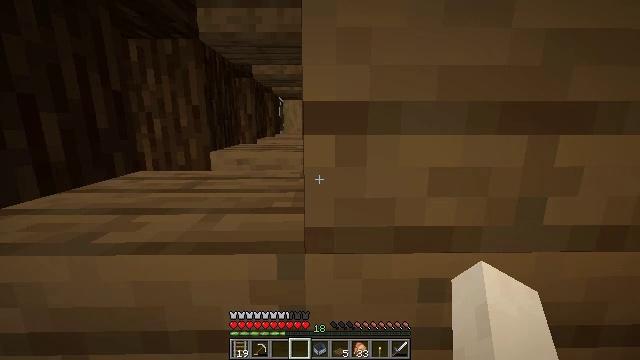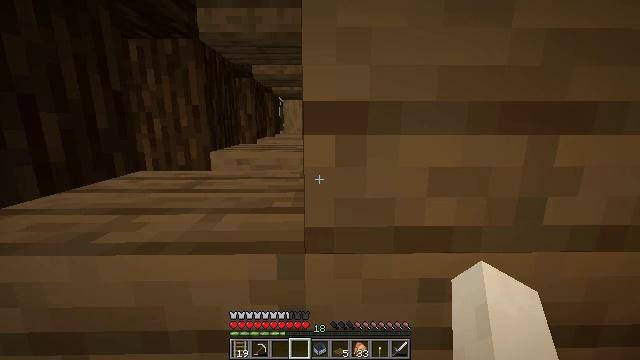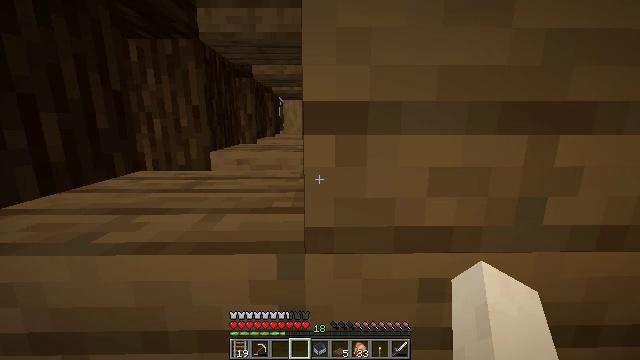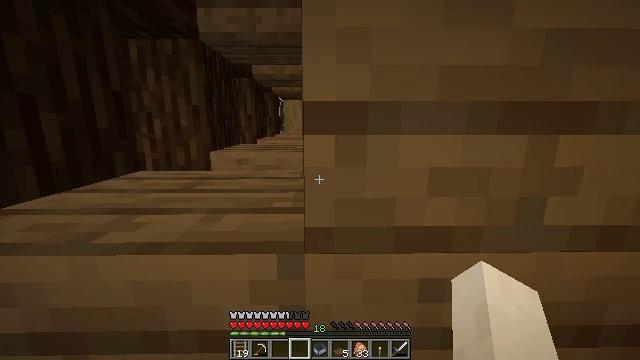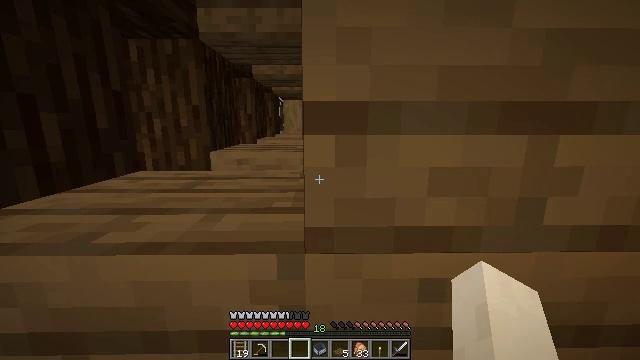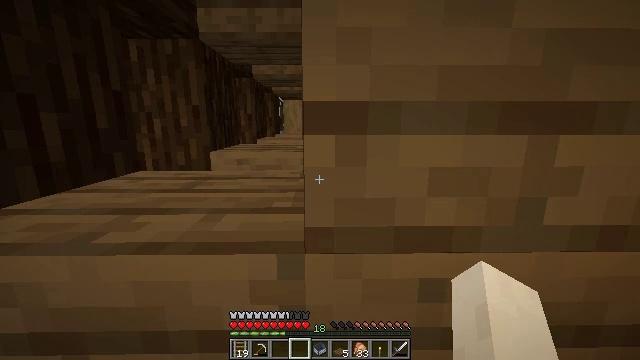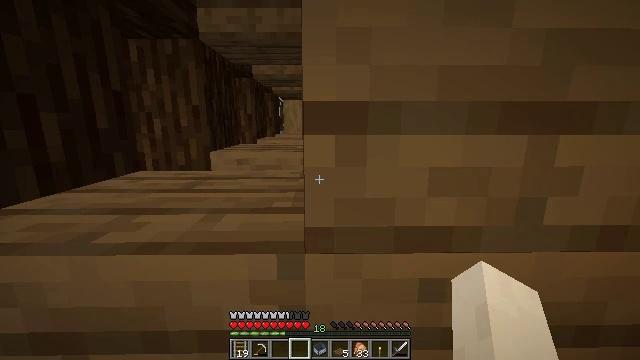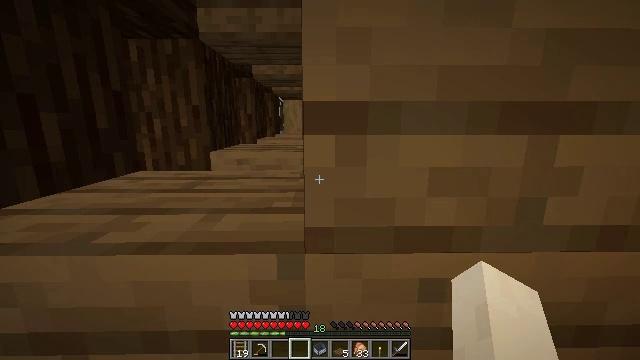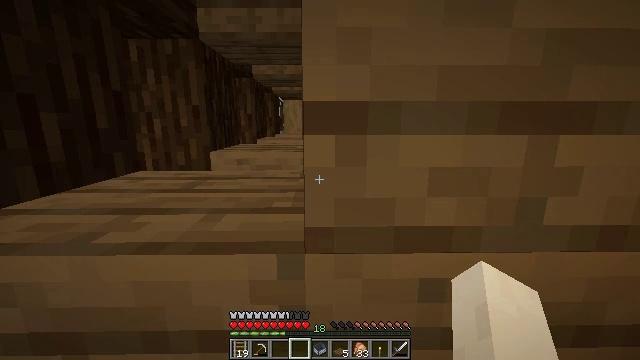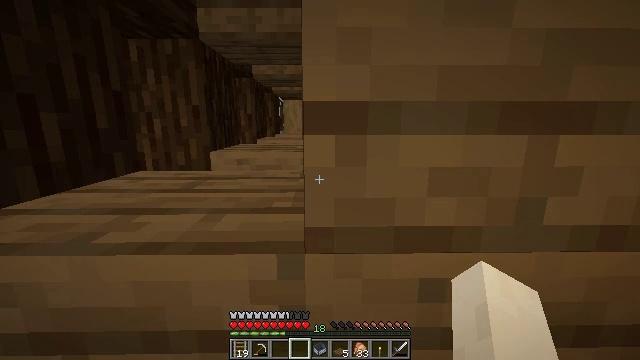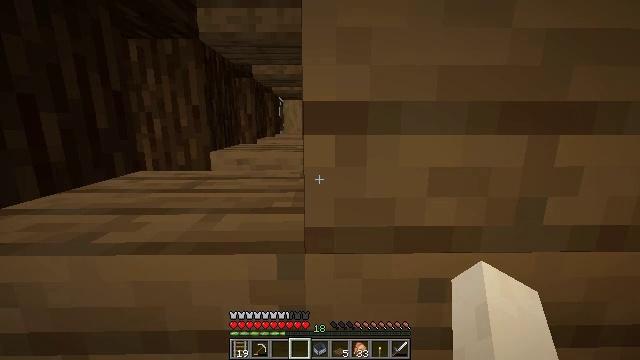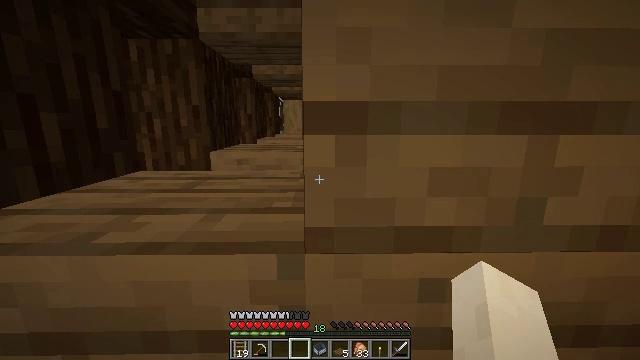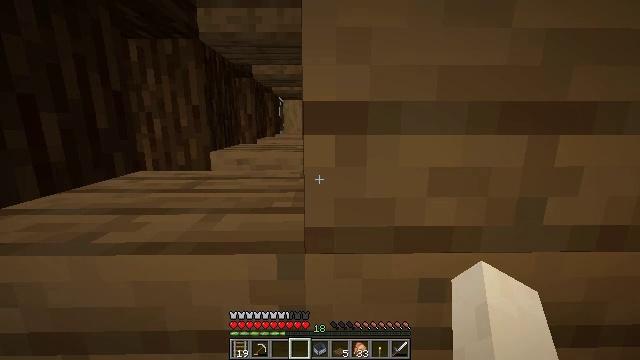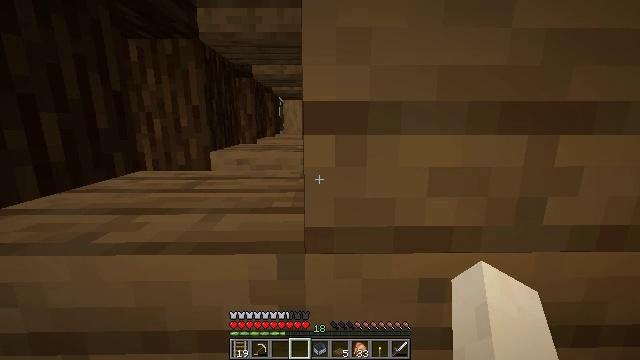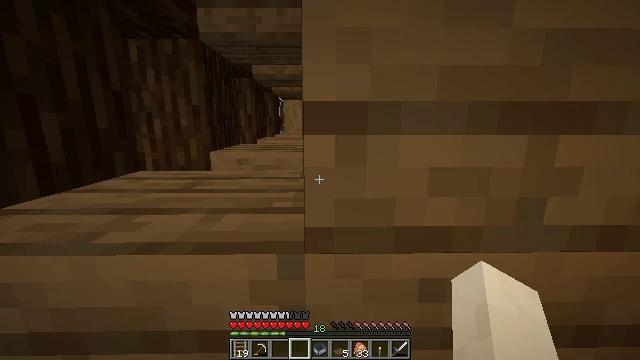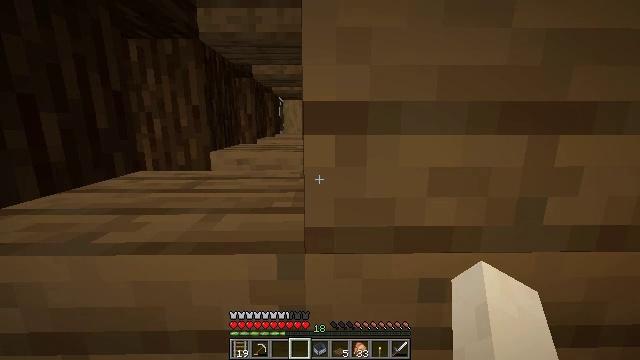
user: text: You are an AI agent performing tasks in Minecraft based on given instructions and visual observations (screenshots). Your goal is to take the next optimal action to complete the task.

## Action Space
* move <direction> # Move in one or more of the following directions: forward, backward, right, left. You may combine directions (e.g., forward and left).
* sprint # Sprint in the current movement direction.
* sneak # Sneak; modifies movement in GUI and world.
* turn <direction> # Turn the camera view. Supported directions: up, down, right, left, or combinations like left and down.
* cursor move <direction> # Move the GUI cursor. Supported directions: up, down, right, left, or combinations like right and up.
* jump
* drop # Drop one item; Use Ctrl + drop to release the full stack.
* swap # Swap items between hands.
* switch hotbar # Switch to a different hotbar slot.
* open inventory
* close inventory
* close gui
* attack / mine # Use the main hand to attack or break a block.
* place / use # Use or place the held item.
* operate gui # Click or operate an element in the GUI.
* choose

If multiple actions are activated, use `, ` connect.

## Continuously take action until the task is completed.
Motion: motion action
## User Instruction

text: Attack the stripped spruce log to gather it.
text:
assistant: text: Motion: no_op
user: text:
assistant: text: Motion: no_op
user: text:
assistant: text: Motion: no_op
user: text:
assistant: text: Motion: no_op
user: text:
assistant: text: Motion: no_op
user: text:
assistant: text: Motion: no_op
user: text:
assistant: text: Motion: no_op
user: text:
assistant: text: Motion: no_op
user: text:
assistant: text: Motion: no_op
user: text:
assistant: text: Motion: no_op
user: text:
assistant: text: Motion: no_op
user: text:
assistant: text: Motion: no_op
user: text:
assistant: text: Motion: no_op
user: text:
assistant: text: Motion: no_op
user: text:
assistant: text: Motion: no_op
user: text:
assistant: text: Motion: no_op
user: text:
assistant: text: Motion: no_op
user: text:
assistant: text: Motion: no_op
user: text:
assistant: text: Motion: no_op
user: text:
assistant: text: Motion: no_op
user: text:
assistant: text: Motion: no_op
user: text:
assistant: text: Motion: no_op
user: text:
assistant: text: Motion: no_op
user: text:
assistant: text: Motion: no_op
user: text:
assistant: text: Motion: no_op
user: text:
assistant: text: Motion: no_op
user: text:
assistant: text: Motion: no_op
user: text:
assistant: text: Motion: no_op
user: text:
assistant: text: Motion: no_op
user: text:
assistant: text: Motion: no_op